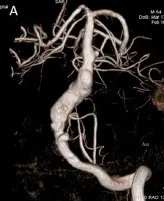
Preoperative angiography. (A) Three-dimensional angiography reveals a vertebrobasilar aneurysm.
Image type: radiology (ct)